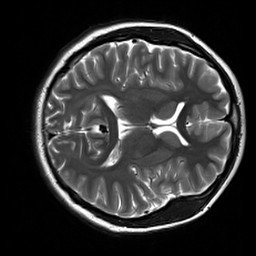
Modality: T2w
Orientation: axial
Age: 18
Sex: female
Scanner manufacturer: siemens
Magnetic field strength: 3 T
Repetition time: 7 s
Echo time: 0.09 s